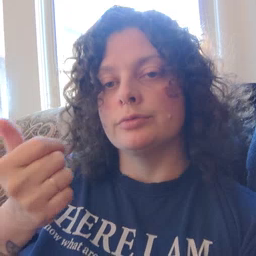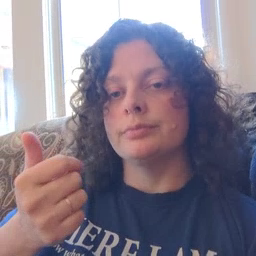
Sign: chin